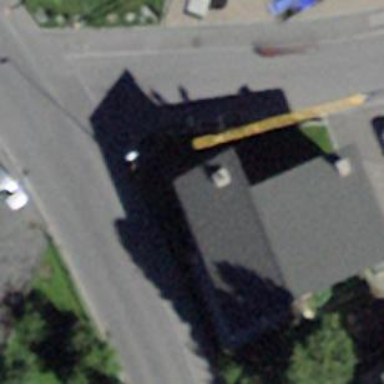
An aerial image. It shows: Building with tile roof.